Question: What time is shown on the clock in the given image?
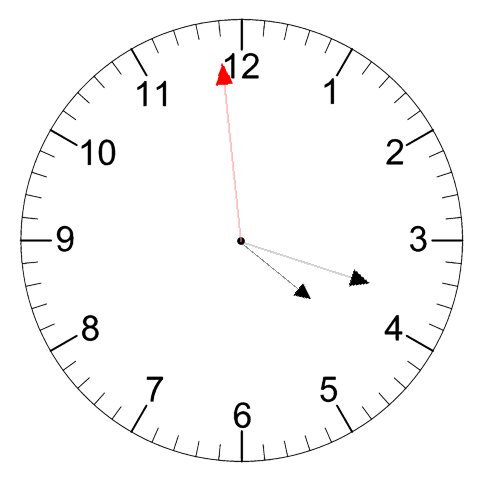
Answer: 04:17:59